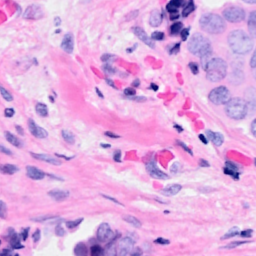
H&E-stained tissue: Breast